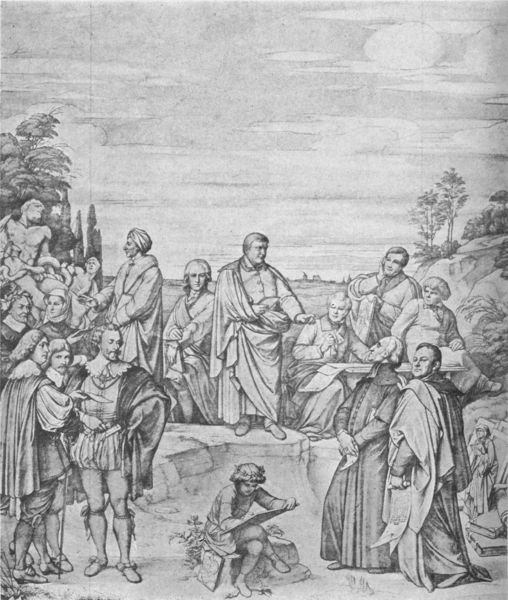
Titel: Die Fresken im Treppenhause des Wallraf-Richartz-Museums zu Köln
Künstler: Edward Jakob von Steinle
Schlagwörter: baum, berg, felsen, gruppe, himmel, mann, umhang, wolken, bäume, frauen, landschaft, menschen, frau, hintergrund, männer, schwarz, weiss, zeichnung, leute, versammlung, stehen, stein, horizont, geistlicher, gewand, mantel, stehend, adel, kind, spanien, bücher, unterhaltung, fels, grafik, graphik, figuren, kaiser, zypresse, druck, radierung, stich, künstler, schwarzweiß, schwert, mäntel, napoleon, degen, kranz, lorbeer, gruppenbild, zeichnen, brief, toga, mittelalter, wams, klerus, menschengruppe, predigt, schriftrolle, schreiber, kupferstich, turban, zeichner, hotizont, predigen, laokoon, berühmte, schwerzweiss, menner